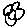
Label: flower